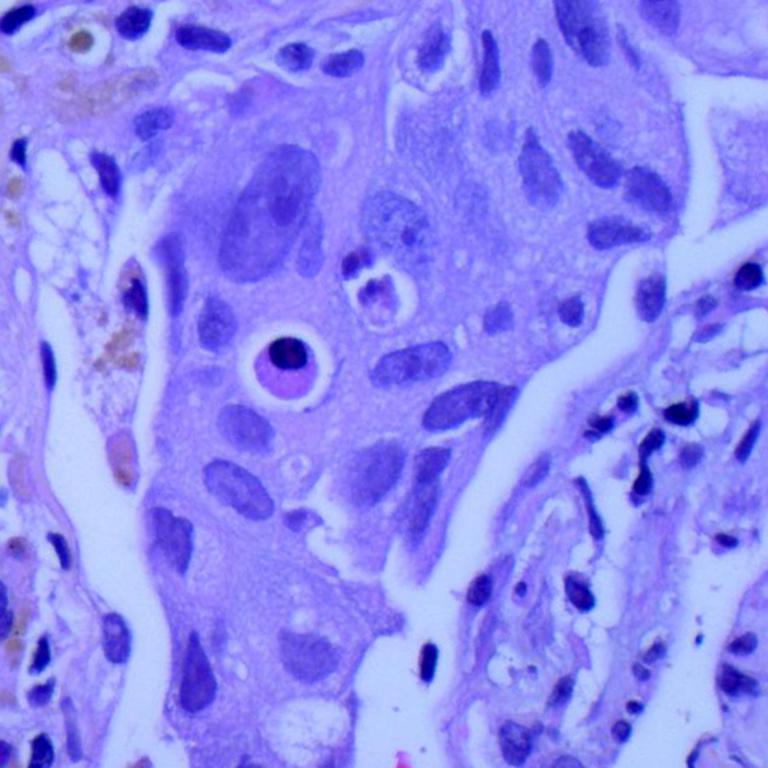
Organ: lung
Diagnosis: adenocarcinomas